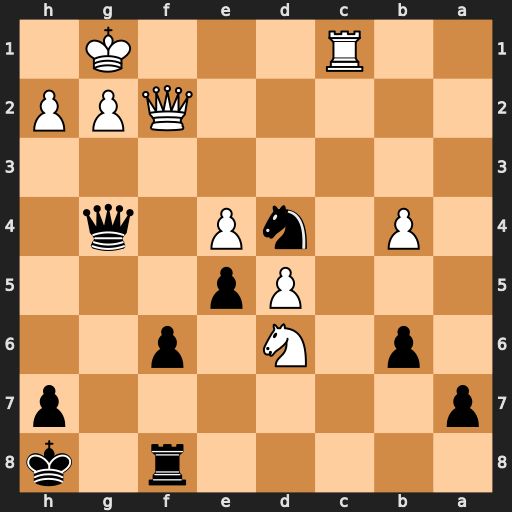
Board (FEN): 5r1k/p6p/1p1N1p2/3Pp3/1P1nP1q1/8/5QPP/2R3K1
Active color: b
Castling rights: -
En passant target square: -
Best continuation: Ne2+ Qxe2 Qxe2